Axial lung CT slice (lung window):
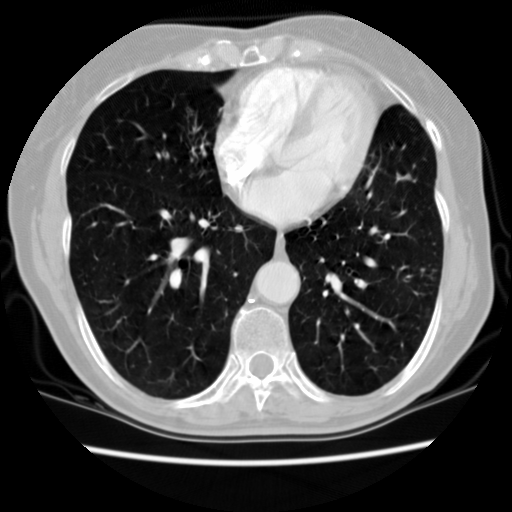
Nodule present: no